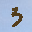
Label: 3